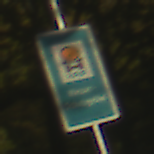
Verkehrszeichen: Wasserschutzgebiet
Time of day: SunriseSunset
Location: Outdoor (Nature)
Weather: PartlyCloudy
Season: NotSpecified
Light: Natural